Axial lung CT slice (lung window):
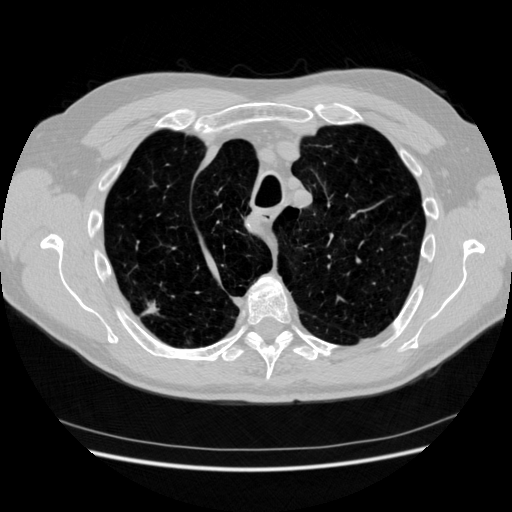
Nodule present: yes
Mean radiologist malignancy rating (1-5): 4.75